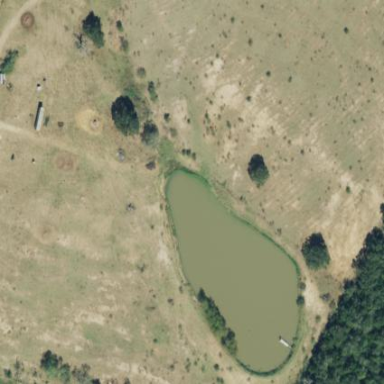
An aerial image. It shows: Pond formed by water basin.